Question: I have a set of rectangles that have the same width and height and are always adiacent.
I know the position of all the vertices, each one having only 4. (because is a square).
This image can explain this:
If there are any gaps, is ok if the algorithm will 'fill' the gap.
I searched a lot, and could not find anything good..
I need an simple algorithm, it doesn't have to be that efficient..
Let's say that we got 7 rectangles like in the second polygon example from the image.
Is ok if I first merge 1 with 2, then merge our new polygon with 3, and so on, it doesn't have to be that fast, because there will be maximum 50 rectangles.
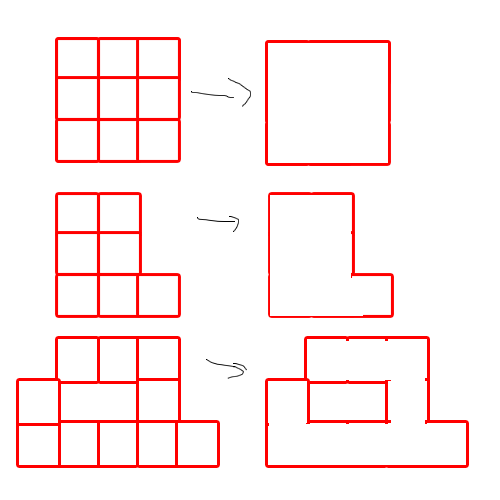
Answer: I really l like the efficiency of Dariusz's answer. And it might be that it meets all your requirements, in which case go with it.
However, there are a few problems that come to mind.
What if there are multiple shapes after merging? How can you detect if these shapes are separate, or nested? For that matter, if you are simply given a set of edges, it is not easy to tell if it constitutes a shape, or the void left inside a shape.
For example, consider the following diagram after merging adjacent squares:
'''
##################
##################
##################
### ###
### ######## ###
### ######## ###
### ######## ###
### ######## ###
### ###
##################
##################
##################
'''
Here there are really 2 shapes - 1 inside another. However, there are 3 sets of connected edges. In order to see if the inner rectangle is a shape or a void within a shape, you must start at the outer rectangle and work inwards. Doing so will result in knowing that the shape is basically an outline of a rectangle surrounding another rectangle. If you were to remove the outer edges, however, the resulting shape would simply be a hollow rectangle - one shape.
Assuming this is relevant to your problem (it might not be), then the following algorithm may be more suitable:
Instead of throwing the set of all the edges of all the rectangles together at the beginning, keep each rectangle separate in a list of 'Polygon's. Each 'Polygon' has its own set of edges.
Merge 'Polygon's in this list that share an edge until you are left with a set of distinct 'Polygon's (i.e. no more merges can take place).
'''
List<Polygon> plist;
// Populate the list with the polygons...
for (int i = 0; i < plist.size(); i++) {
Polygon p1 = plist.get(i);
boolean distinct = false;
while (!distinct) {
distinct = true;
for (int j = plist.size() - 1; j > i; j--) {
Polygon p2 = plist.get(j);
if (p1.sharesEdge(p2)) {
// Merge the two polygons
p1.merge(p2);
// One less shape
plist.remove(j);
distinct = false;
} // if (p1.sharesEdge(p2))
} // for (int j=plist.size()-1 ; j>i; j--)
} // while (!distinct)
} // for (int i=0; i<plist.size(); i++)
'''
At the end, you will have a list of separate 'Polygon's in 'plist'.
'sharesEdge' simply loops over the edges of each 'Polygon' and sees if they have any in common.
'merge' does exactly as Dariusz's answer - remove pairs of edges.
Some assumptions - all initial polygons have edges of unit length. If this is not true, then you may need to split edges up when merging and have a more complicated method of checking for shared edges.
If nested shapes need to be handled by absorbing them into the larger shape (i.e. ), then it gets a little tricky. You'd start by creating a path of the edges. If the edges are all connected, then this is a simple shape where its edges define the perimeter. If not, then there should be one outer perimeter, and one or more inner perimeters. Ignore the inner perimeters and resolve the shape to to simple - i.e. only the edges in the outer perimeter are kept. Then, loop over the shapes and see if any of the shapes is inside the other. If so, remove it.